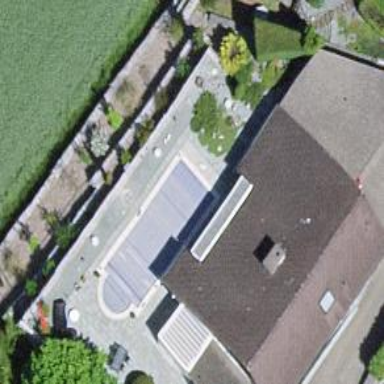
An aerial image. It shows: Swimming pool located in leisure land.